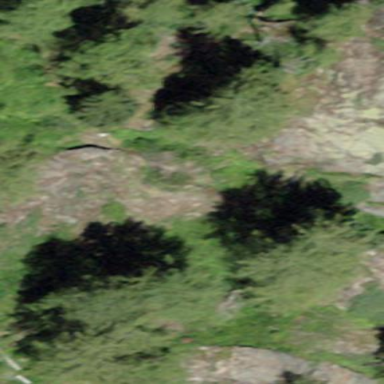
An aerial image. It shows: Forest area predominantly covered with needle-leaved trees.